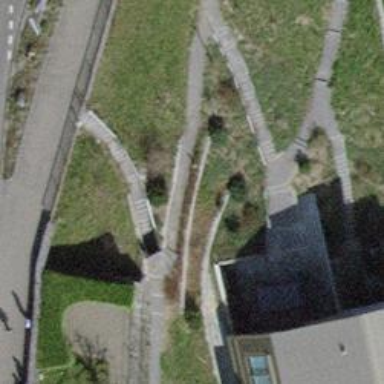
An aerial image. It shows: Footway with fine gravel surface.